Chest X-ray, PA view. Patient: 49 years old, sex M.
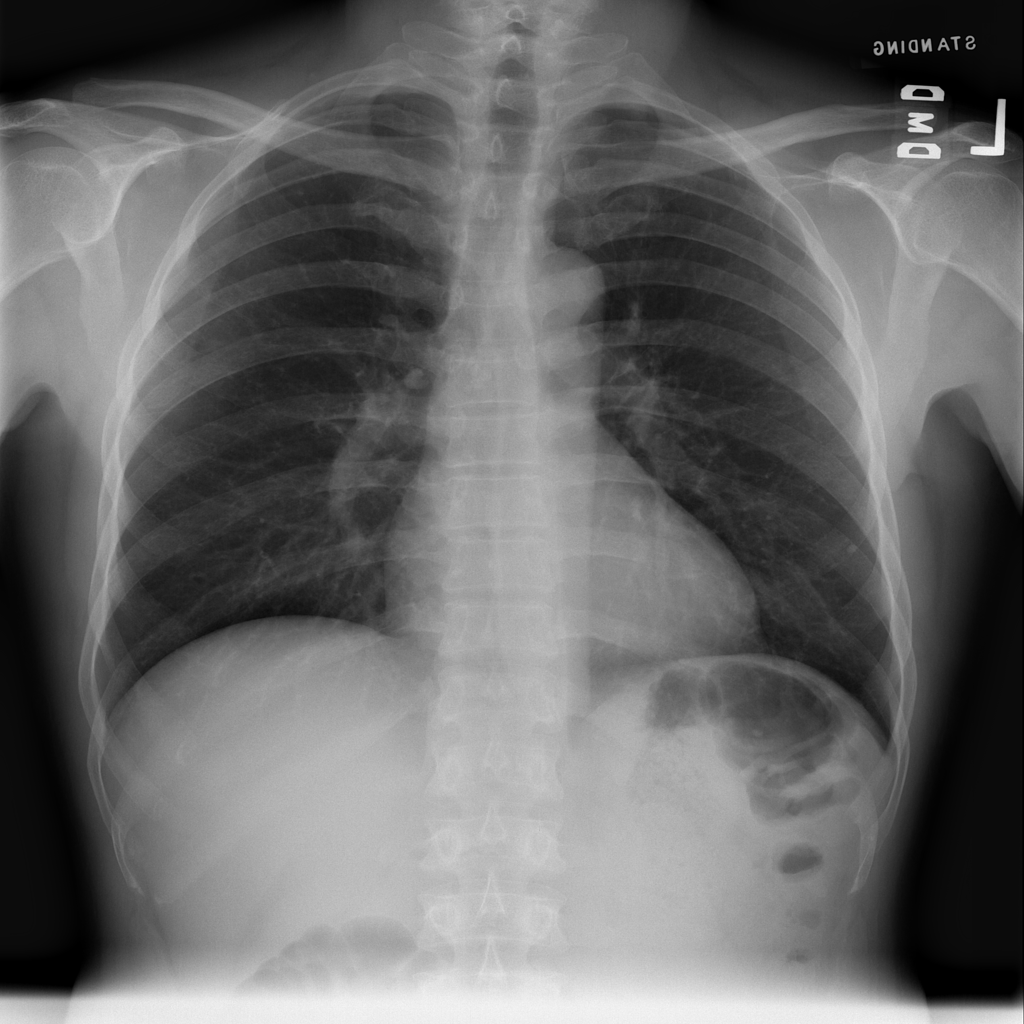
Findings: No Finding